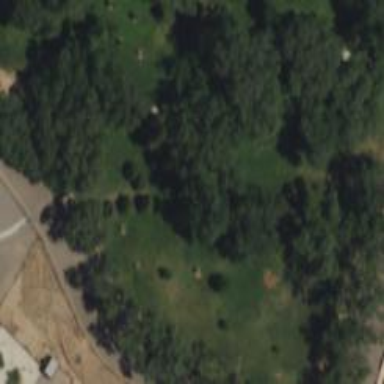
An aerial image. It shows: Disc golf hole.